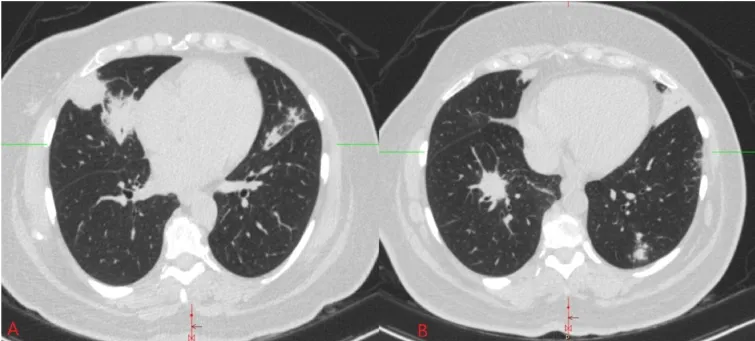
Multiple nodular opacities are present bilaterally in lungs.
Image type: radiology (ct)